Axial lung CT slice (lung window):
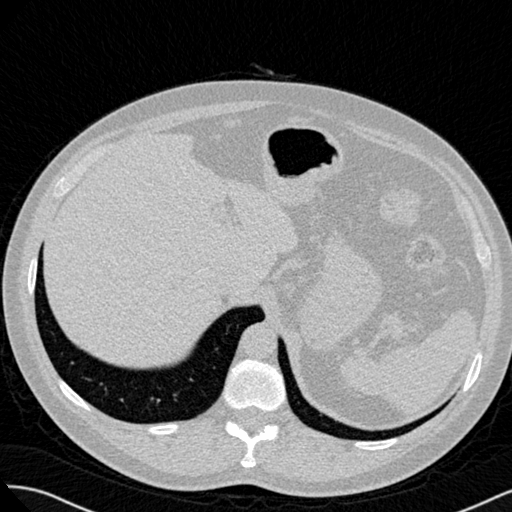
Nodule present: no